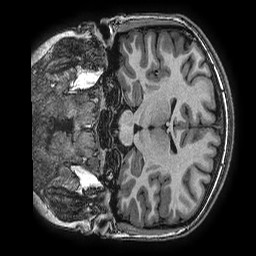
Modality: T1w
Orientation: coronal
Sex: female
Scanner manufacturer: ge
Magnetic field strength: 3 T
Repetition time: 0.0077 s
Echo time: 0.003436 s